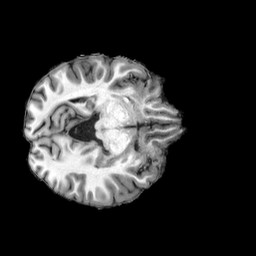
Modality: T1w
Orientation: axial
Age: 19
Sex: female
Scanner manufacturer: siemens
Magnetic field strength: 3 T
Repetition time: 2.5 s
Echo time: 0.00222 s